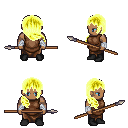
a pixel art fantasy rpg character, male body template, human, dark skin, brown tunic, robe skirt, gold right-swept hairstyle, white cloth bandages, black shoes, spear, four views (front, back, left, right), 2x2 character sprite sheet, small pixel art, hard edges, no anti-aliasing